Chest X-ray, PA view. Patient: 67 years old, sex M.
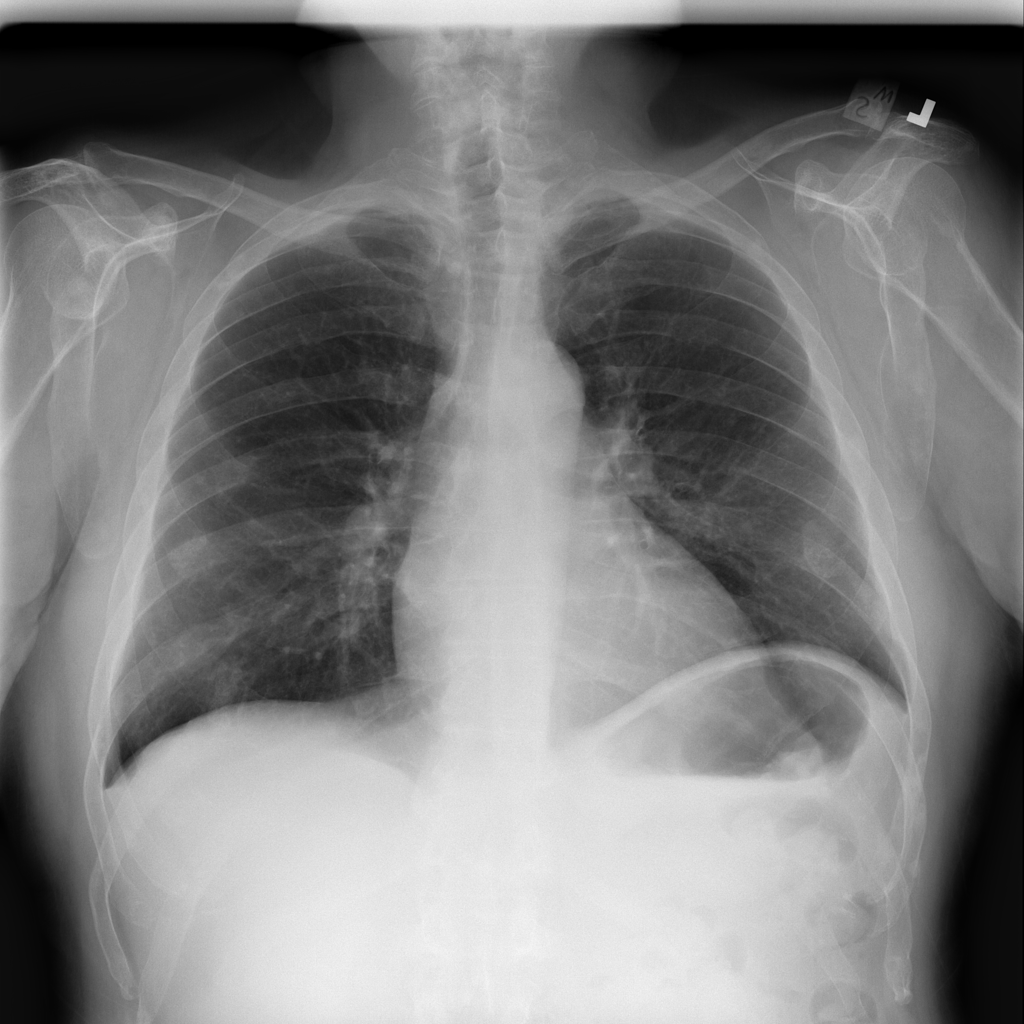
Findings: No Finding